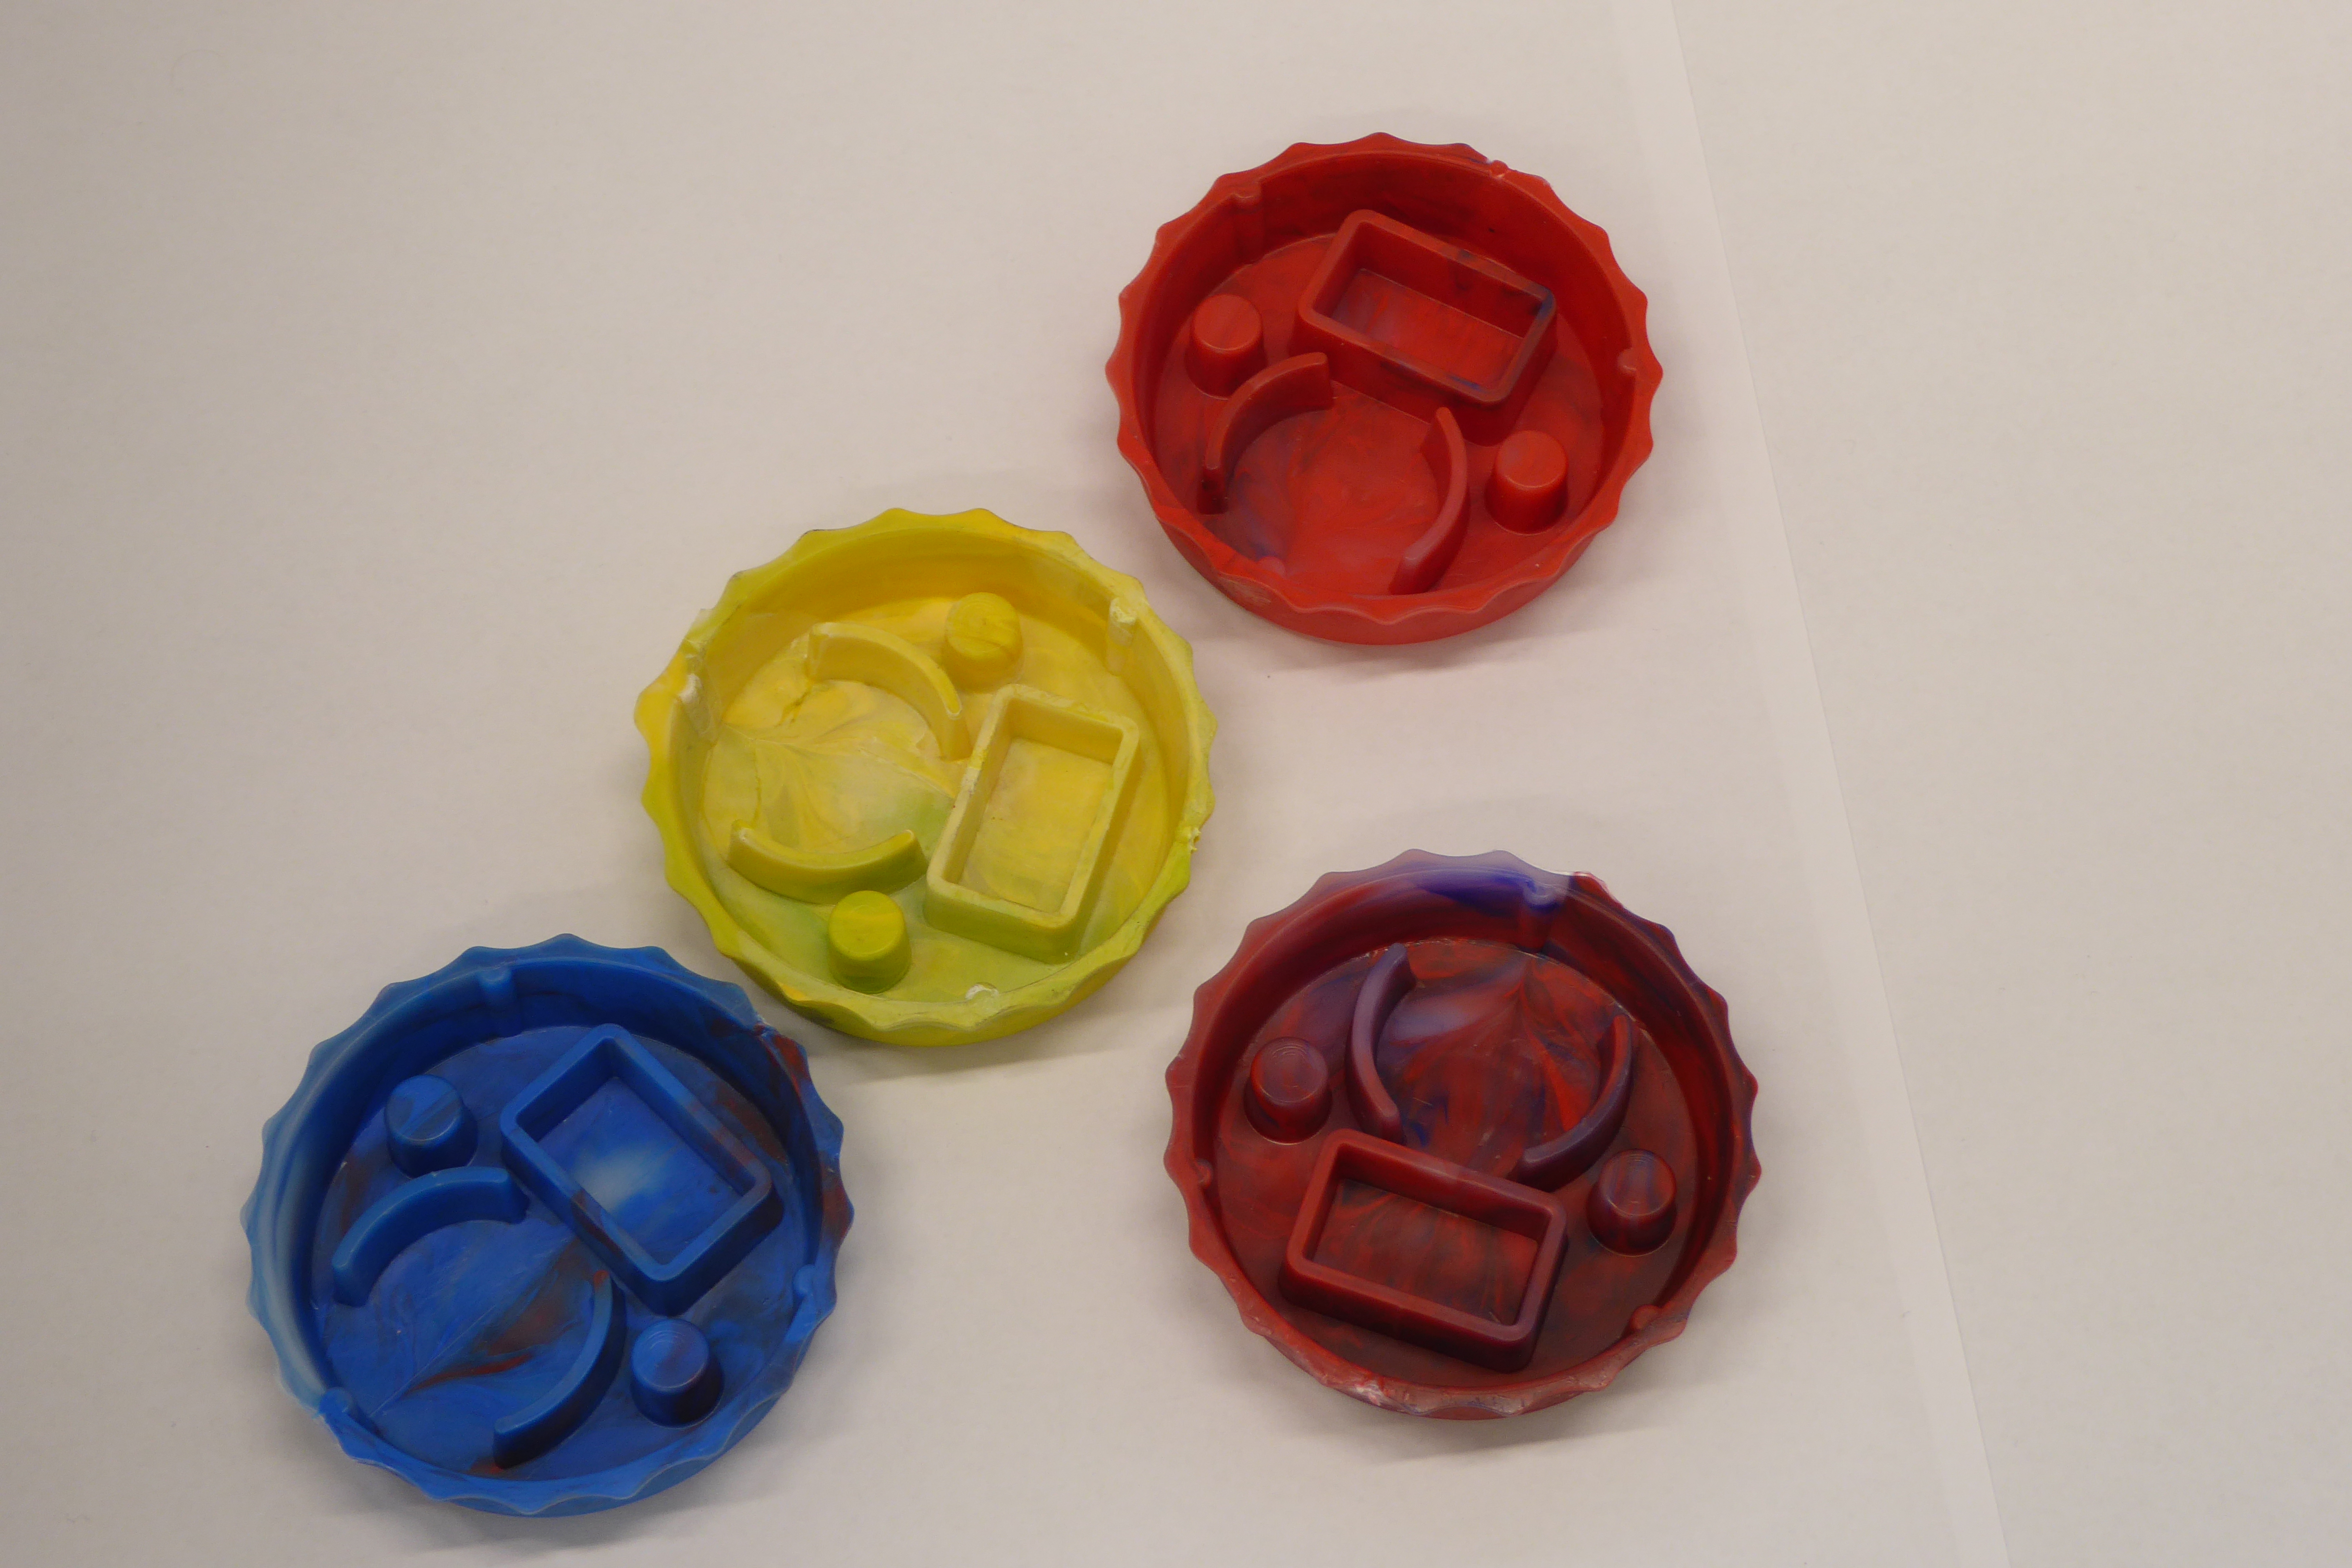
Label: Bottle Opener - Cover